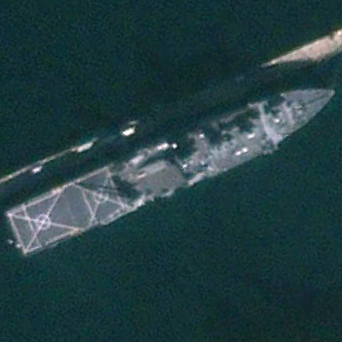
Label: combat